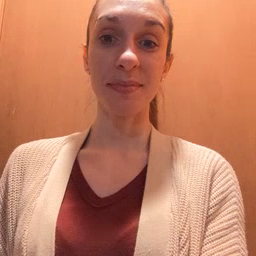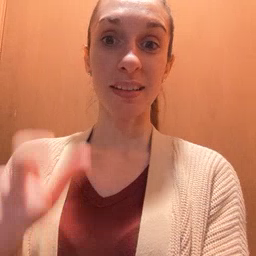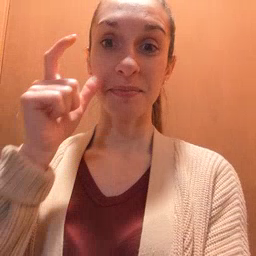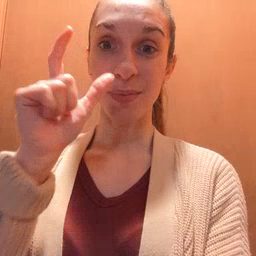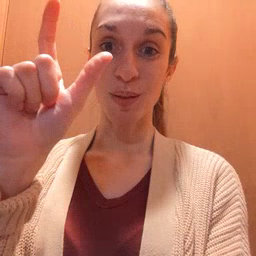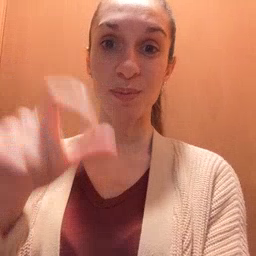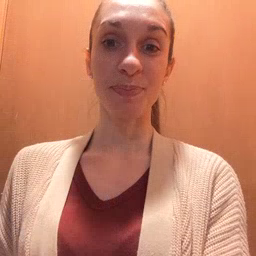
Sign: moon